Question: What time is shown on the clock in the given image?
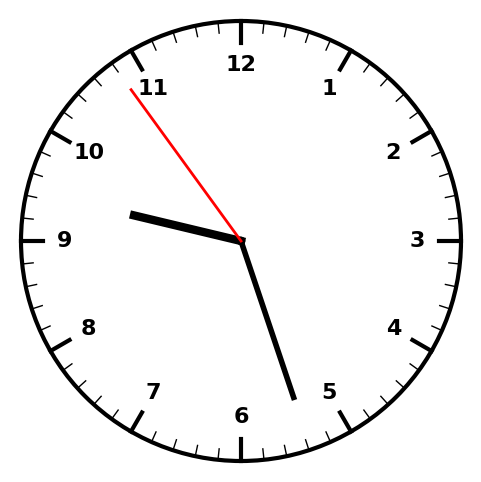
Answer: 09:26:54